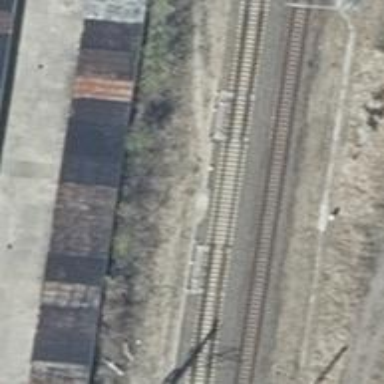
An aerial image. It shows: Railway switch.